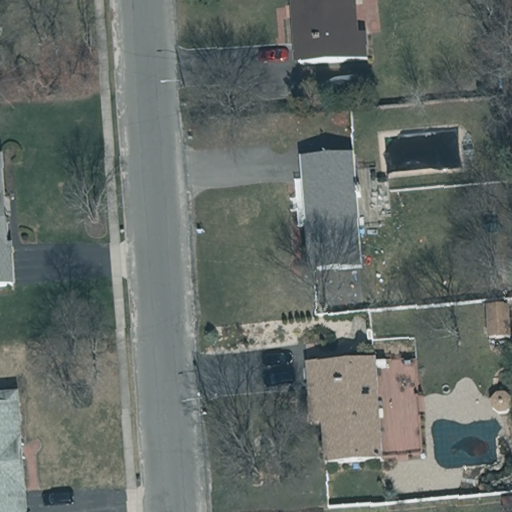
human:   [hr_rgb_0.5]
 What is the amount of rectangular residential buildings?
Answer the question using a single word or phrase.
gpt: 2

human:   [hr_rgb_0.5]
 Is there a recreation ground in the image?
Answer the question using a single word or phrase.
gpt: no

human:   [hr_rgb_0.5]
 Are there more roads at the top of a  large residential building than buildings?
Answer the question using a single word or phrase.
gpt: no

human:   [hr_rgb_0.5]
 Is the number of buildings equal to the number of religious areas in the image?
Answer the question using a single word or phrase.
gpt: no

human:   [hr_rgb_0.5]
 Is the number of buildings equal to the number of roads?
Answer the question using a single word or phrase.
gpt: no

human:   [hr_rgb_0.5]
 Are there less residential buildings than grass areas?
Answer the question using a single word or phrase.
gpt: no

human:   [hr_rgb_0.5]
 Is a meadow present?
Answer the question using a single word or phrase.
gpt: no

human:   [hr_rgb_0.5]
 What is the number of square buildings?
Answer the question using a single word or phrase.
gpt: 0

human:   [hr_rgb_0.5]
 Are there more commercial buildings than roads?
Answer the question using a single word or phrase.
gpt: no

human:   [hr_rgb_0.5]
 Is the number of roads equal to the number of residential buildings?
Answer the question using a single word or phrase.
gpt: no

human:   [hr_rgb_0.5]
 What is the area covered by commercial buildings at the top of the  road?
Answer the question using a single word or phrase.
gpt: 0m2

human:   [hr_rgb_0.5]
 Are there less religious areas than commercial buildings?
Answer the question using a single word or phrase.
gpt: no

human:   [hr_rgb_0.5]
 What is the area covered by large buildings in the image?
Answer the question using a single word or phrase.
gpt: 0m2

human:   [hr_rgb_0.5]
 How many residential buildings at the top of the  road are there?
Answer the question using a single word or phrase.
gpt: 1

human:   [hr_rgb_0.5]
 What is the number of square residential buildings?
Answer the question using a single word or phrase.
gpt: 0

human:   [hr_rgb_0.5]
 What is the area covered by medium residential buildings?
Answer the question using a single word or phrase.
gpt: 965m2

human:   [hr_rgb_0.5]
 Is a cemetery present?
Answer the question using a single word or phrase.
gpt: no

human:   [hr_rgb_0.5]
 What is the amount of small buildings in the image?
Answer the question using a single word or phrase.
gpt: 2

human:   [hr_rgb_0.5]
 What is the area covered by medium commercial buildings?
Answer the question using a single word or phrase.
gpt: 0m2

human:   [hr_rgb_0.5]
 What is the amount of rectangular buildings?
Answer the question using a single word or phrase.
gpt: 2

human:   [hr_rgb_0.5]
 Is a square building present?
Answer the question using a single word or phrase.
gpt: no

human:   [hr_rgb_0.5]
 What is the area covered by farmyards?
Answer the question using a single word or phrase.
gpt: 0m2

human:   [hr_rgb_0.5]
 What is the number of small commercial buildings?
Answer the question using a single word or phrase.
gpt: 0

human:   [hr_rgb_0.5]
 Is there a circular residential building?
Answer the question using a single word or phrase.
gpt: no

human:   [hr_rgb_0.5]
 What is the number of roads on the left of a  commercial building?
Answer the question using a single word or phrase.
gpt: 0

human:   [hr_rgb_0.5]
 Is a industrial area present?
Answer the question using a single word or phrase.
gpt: no

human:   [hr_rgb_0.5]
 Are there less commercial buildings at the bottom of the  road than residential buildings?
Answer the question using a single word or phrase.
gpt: yes

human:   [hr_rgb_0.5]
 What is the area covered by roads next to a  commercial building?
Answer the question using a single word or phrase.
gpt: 0m2

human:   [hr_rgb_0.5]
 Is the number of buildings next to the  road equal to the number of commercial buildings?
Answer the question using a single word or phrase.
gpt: no

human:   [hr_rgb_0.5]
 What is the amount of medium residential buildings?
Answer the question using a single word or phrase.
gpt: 3

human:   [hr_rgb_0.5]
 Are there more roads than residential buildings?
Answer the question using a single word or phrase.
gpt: no

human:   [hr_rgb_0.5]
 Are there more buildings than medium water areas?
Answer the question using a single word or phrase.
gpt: yes

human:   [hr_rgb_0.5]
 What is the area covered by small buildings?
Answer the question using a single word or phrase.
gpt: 67m2

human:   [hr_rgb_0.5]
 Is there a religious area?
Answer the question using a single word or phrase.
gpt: no

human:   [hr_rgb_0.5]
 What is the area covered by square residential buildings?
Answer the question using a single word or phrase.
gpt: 0m2

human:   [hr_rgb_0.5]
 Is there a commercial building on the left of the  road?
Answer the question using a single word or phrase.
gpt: no